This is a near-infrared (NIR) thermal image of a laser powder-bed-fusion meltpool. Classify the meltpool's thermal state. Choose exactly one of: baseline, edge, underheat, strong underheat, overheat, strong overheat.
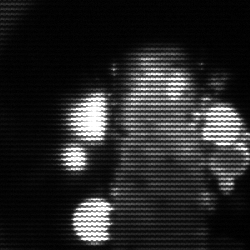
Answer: strong underheat